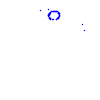
Particle: kaon